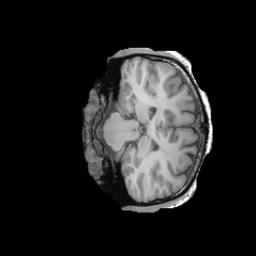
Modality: T1w
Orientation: coronal
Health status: ill
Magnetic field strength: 3 T